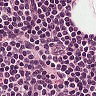
Metastatic tissue present: no